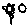
Label: flower